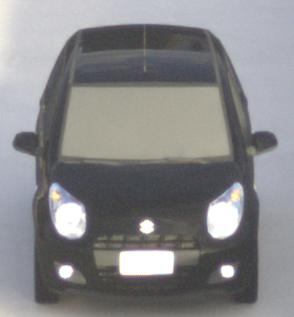
Make: Suzuki
Model: Alto 1.0
Detailed model: Alto (V)
Model produced from: 2011/02
Model produced until: 2011/03
Doors: 5
Color: black
Road condition: dry road
Daytime: morning or afternoon
Contrast: medium contrast